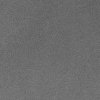
Atmospheric dust classification: dusty